Question: My first post on Stack Overflow, be gentle. I wrote a code to follow the position on the x,y plane of a particle of mass M on a potential V(r) described by a four-dimensional system of equations of motion
'''
M(dv/dt)=-grad V(r), dr/dt=v,
'''
Which are solved by using the Runge Kutta 4th Order method, where r=(x,y) and v=(vx,vy); now the state of the particle is defined by x, y and the angle theta between the vector v and the positive x-axis where the magnitude of the velocity is given by
'''
|v|=sqrt(2(E-V(r))/M)
'''
where E is the energy in the plane and the potential V(r) is given by
'''
V(r)=x^2y^2exp[-(x^2+y^2)],
'''
now here is the code I made for the initial values
'''
x(0)=3,
y(0)=0.3905,
vx(0)=0,
vy(0)=-sqrt(2*(E-V(x(0), y(0)))),
'''
where E=0.260*(1/exp(2))
'''
// RK4
#include <iostream>
#include <cmath>
// constant global variables
const double M = 1.0;
const double DeltaT = 1.0;
// function declaration
double f0(double t, double y0, double y1, double y2, double y3); // derivative of y0
double f1(double t, double y0, double y1, double y2, double y3); // derivative of y1
double f2(double t, double y0, double y1, double y2, double y3); // derivative of y2
double f3(double t, double y0, double y1, double y2, double y3); // derivative of y3
void rk4(double t, double h, double &y0, double &y1, double &y2, double &y3); // method of runge kutta 4th order
double f(double y0, double y1); //function to use
int main(void)
{
double y0, y1, y2, y3, time, E, Em;
Em = (1.0/(exp(2.0)));
E = 0.260*Em;
y0 = 3.0; //x
y1 = 0.3905; //y
y2 = 0.0; //vx
y3 = -(std::sqrt((2.0*(E-f(3.0, 0.0)))/M)); //vy
for(time = 0.0; time <= 400.0; time += DeltaT)
{
std::cout << time << " " << y0 << " " << y1 << " " << y2 << " " << y3 << std::endl;
rk4(time, DeltaT, y0, y1, y2, y3);
}
return 0;
}
double f(double y0, double y1)
{
return y0*y0*y1*y1*(exp(-(y0*y0)-(y1*y1)));
}
double f0(double t, double y0, double y1, double y2, double y3)
{
return y2;
}
double f1(double t, double y0, double y1, double y2, double y3)
{
return y3;
}
double f2(double t, double y0, double y1, double y2, double y3)
{
return 2*y0*((y0*y0)-1)*(y1*y1)*(exp(-(y0*y0)-(y1*y1)))/M;
}
double f3(double t, double y0, double y1, double y2, double y3)
{
return 2*(y0*y0)*y1*((y1*y1)-1)*(exp(-(y0*y0)-(y1*y1)))/M;
}
void rk4(double t, double h, double &y0, double &y1, double &y2, double &y3) // method of runge kutta 4th order
{
double k10, k11, k12, k13, k20, k21, k22, k23, k30, k31, k32, k33, k40, k41, k42, k43;
k10 = h*f0(t, y0, y1, y2, y3);
k11 = h*f1(t, y0, y1, y2, y3);
k12 = h*f2(t, y0, y1, y2, y3);
k13 = h*f3(t, y0, y1, y2, y3);
k20 = h*f0(t+h/2, y0 + k10/2, y1 + k11/2, y2 + k12/2, y3 + k13/2);
k21 = h*f1(t+h/2, y0 + k10/2, y1 + k11/2, y2 + k12/2, y3 + k13/2);
k22 = h*f2(t+h/2, y0 + k10/2, y1 + k11/2, y2 + k12/2, y3 + k13/2);
k23 = h*f3(t+h/2, y0 + k10/2, y1 + k11/2, y2 + k12/2, y3 + k13/2);
k30 = h*f0(t+h/2, y0 + k20/2, y1 + k21/2, y2 + k22/2, y3 + k23/2);
k31 = h*f1(t+h/2, y0 + k20/2, y1 + k21/2, y2 + k22/2, y3 + k23/2);
k32 = h*f2(t+h/2, y0 + k20/2, y1 + k21/2, y2 + k22/2, y3 + k23/2);
k33 = h*f3(t+h/2, y0 + k20/2, y1 + k21/2, y2 + k22/2, y3 + k23/2);
k40 = h*f0(t + h, y0 + k30, y1 + k31, y2 + k32, y3 + k33);
k41 = h*f1(t + h, y0 + k30, y1 + k31, y2 + k32, y3 + k33);
k42 = h*f2(t + h, y0 + k30, y1 + k31, y2 + k32, y3 + k33);
k43 = h*f3(t + h, y0 + k30, y1 + k31, y2 + k32, y3 + k33);
y0 = y0 + (1.0/6.0)*(k10 + 2*k20 + 2*k30 + k40);
y1 = y1 + (1.0/6.0)*(k11 + 2*k21 + 2*k31 + k41);
y2 = y2 + (1.0/6.0)*(k12 + 2*k22 + 2*k32 + k42);
y3 = y3 + (1.0/6.0)*(k13 + 2*k23 + 2*k33 + k43);
}
'''
The problem here is that when I run the code with the initial conditions given, the values do not match with what it is supposed to according to the case given by the problem

now, I think i got right the implementation of the method but i do not know why the graphs do not match because when i run the code the particle goes away from the potential.
Any help will be appreciated.
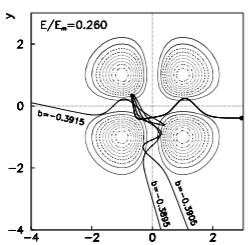
Answer: The paths look chaotic with sharp turns. This requires an adaptive step size, you will need to implement some step size control. Either by comparing each step with two steps of half the step length or by using a method with embedded methods of higher order like Fehlberg or Dormand-Price.
---
More immediate errors:
- 'Em''V(1,1)'- your initial position is, if you read the chart right,'''
y0 = 3.0;
y1 = -0.3905+k*0.0010;
'''
with 'k=-1,0,1', note the minus sign.- your initial velocity is horizontal, and the kinetic energy is computed to complement the potential energy at that position. Thus'''
y2 = v0 = -(std::sqrt((2.0*(E-V(y0, y1)))/M));
y3 = v1 = 0.0;
'''
With these changes and an adaptive solver I get (in 'python') the plot
<URL>
'''
import numpy as np
from scipy.integrate import odeint
import matplotlib.pyplot as plt
# capture the structure of the potential
f = lambda r : r*np.exp(-r);
df = lambda r : (1-r)*np.exp(-r);
V = lambda y1,y2 : f(y1*y1)*f(y2*y2);
M= 1.0
Em = V(1.0,1.0);
E = 0.260*Em;
def prime(t,y):
x1,x2,v1,v2 = y
dV_dx1 = 2*x1*df(x1*x1)*f(x2*x2);
dV_dx2 = 2*x2*df(x2*x2)*f(x1*x1);
return [ v1, v2, -dV_dx1/M, -dV_dx2/M ];
# prepare and draw the contour plot
X1,X0=np.ogrid[-4:3:100j,-4:3:100j]
plt.contour(X0.ravel(), X1.ravel(), V(X0,X1), Em*np.arange(0,1,0.1), colors='k', linewidths=0.3)
# display grid and fix the coordinate ranges
plt.grid();plt.autoscale(False)
for k in range(-1,1+1):
x01 = 3.0;
x02 = b = -0.3905 + 0.0010*k;
v01 = -( ( E-V(x01,x02) )*2.0/M )**0.5;
v02 = 0.0;
print "initial position (%.4f, %.4f), initial velocity (%.4f, %.4f)" % ( x01, x02, v01, v02 )
t0 = 0.0
tf = 50.0
tol = 1e-10
y0 = [ x01, x02, v01, v02 ]
t = np.linspace(t0,tf,501); y = odeint(lambda y,t: prime(t,y) , y0, t)
plt.plot(y[:,0], y[:,1], label="b=%.4f" % b, linewidth=2)
plt.legend(loc='best')
plt.show()
'''